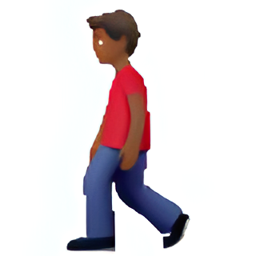
Name: pedestrian
Emoji: 🚶🏾
Group: People & Body
Sub-group: person-activity